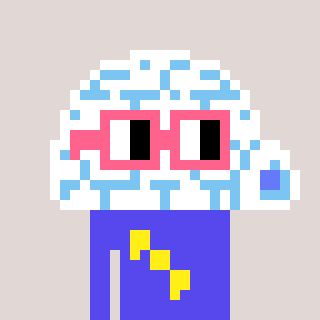
a pixel art character with square pink glasses, a igloo-shaped head and a computerblue-colored body on a warm background